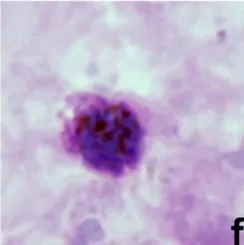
Microphotographs of Plasmodium ovale in field-stained thin and thick blood smears. Thick. Late trophozoite.
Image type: pathology (h&e)